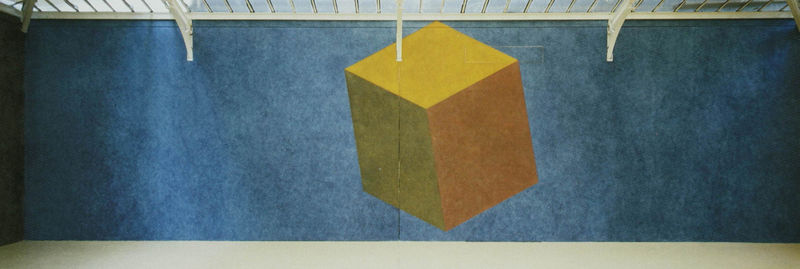
Titel: Installation Yvonne Lambert, Paris - Tilted Form
Künstler: Sol Lewitt
Schlagwörter: blau, gelb, licht, wand, gold, decke, wandgemälde, wandmalerei, kante, würfel, ausstellung, sol, schwebend, lewitt, installation, kubus, strahler